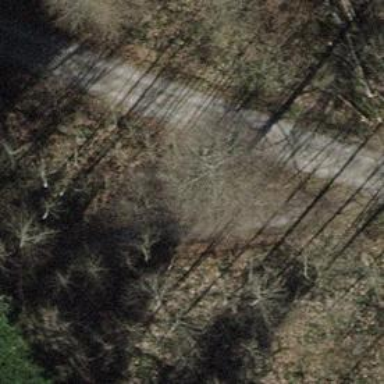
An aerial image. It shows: Path with fine gravel surface. The trail visibility is excellent.